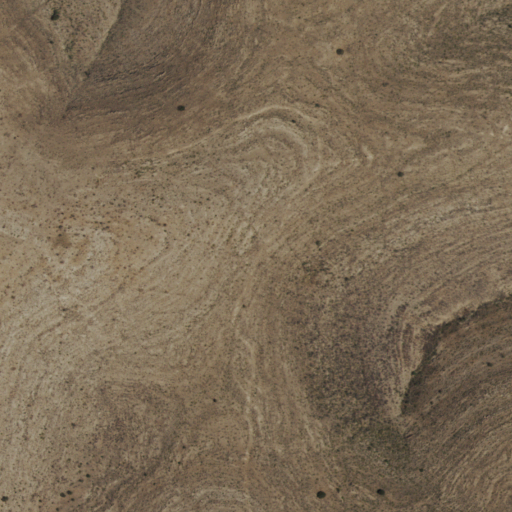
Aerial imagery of mountain in New Mexico named Meadow Hill containing shrub and grassland